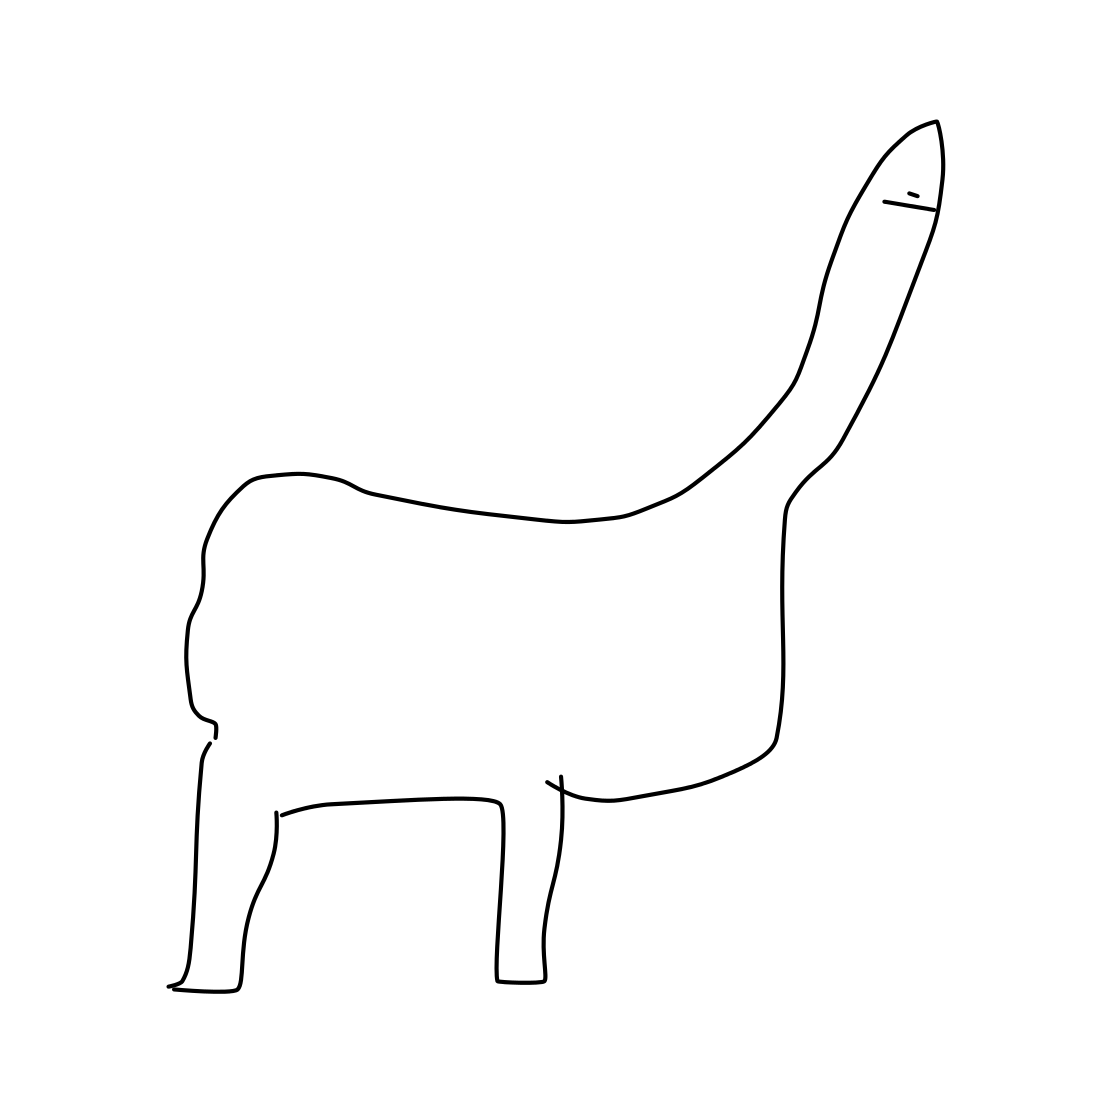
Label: giraffe